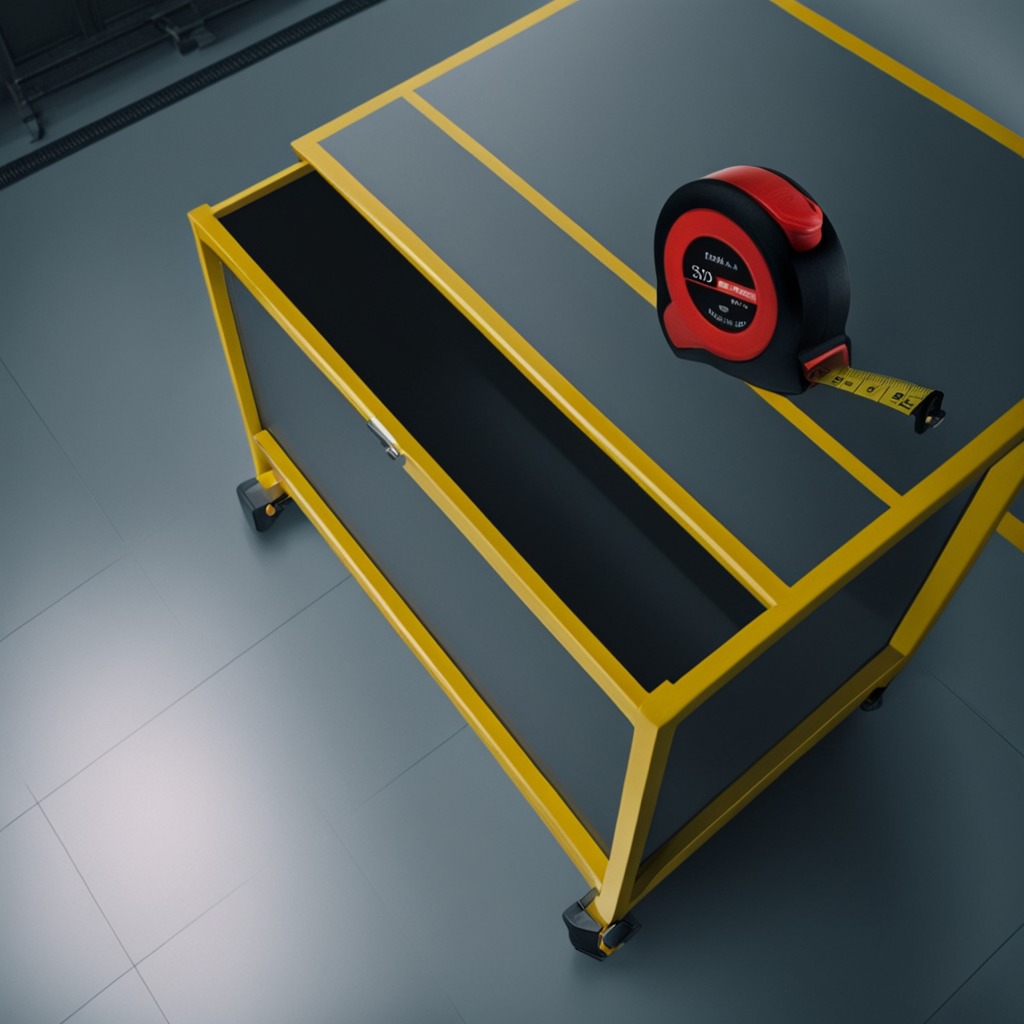
A measuring tape is lying on a toolbox surface in an airplane hangar workshop 8K.